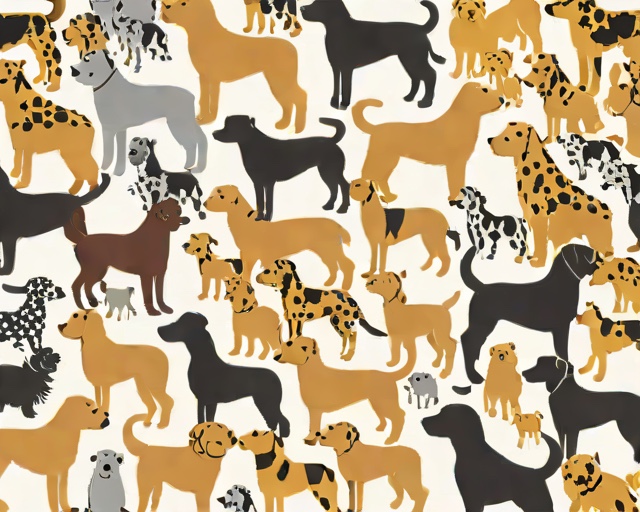
Category: Pets